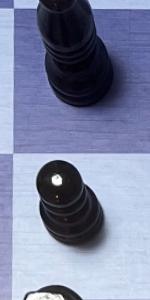
Label: Pawn_Black